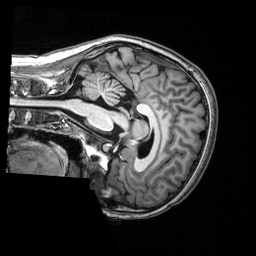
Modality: T1w
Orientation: sagittal
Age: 22
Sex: female
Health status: healthy
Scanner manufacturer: siemens
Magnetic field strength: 3 T
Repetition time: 2.53 s
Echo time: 0.00339 s